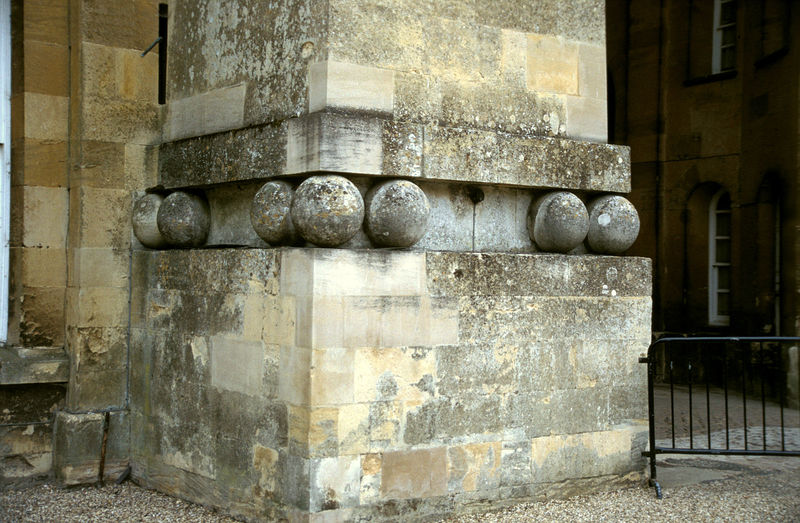
Titel: Osttor vom östlichen Wirtschaftshof, Pilasterfuß
Künstler: John Vanbrugh
Standort: Woodstock, Oxfordshire
Institution: Blenheim Palace
Schlagwörter: gestein, gelb, ocker, sand, ausschnitt, fenster, glas, grau, pfeiler, stützen, säule, gebäude, haus, zaun, wand, architektur, rahmen, sockel, stein, steine, gitter, boden, rund, turm, ecke, fassade, pflaster, schwer, mauer, pilaster, kies, detail, durchgang, tor, foto, fotografie, photographie, kante, eisen, fugen, eckig, fensterrahmen, kiesel, mauerwerk, scheibe, kugel, kugeln, rom, würfel, photo, quader, fuge, sandstein, farbfoto, mauern, obelisk, sieben, einfahrt, basis, schaft, viereck, aufnahme, absperrung, quadratisch, lasten, lisene, rhythmus, kalkstein, architekturfotografie, renovierung, haustein, freimaurer, kanonenkugeln, vier elemente, absperrgitter, freimaurewr